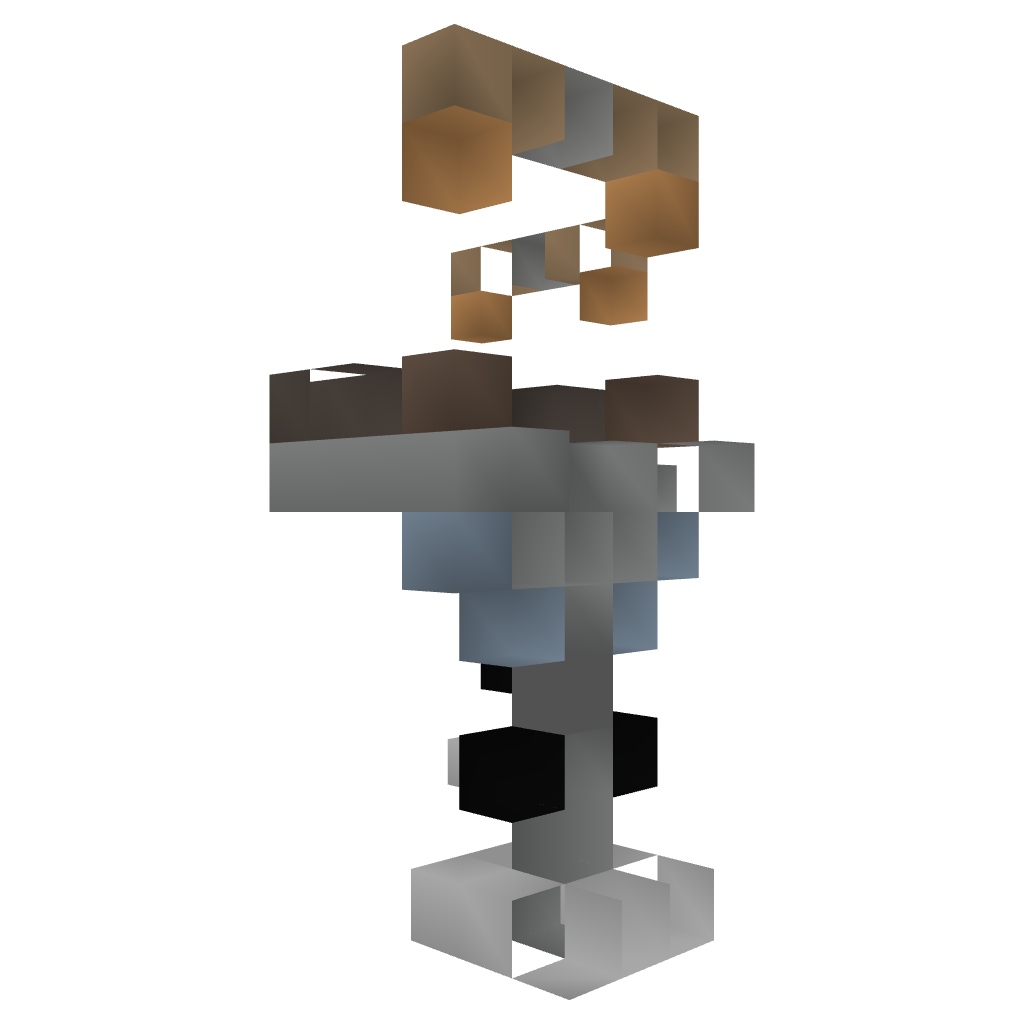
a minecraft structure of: Raised Railway Turn